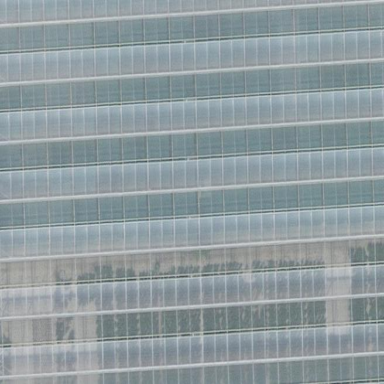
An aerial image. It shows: Greenhouse.